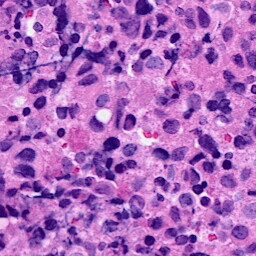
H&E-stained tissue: Breast